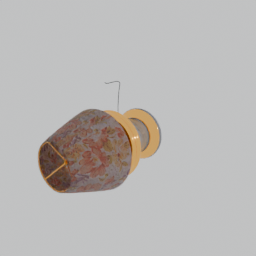
Label: lighting